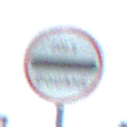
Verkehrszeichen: Zollstelle
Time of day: Midday
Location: Outdoor (Suburban)
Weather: Overcast
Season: NotSpecified
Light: Natural